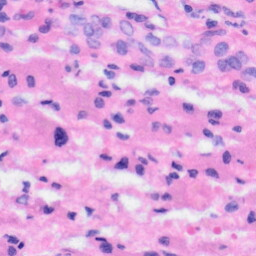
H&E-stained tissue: Liver